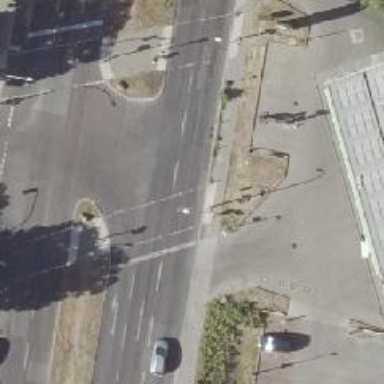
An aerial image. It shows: Road crossing with traffic signals.